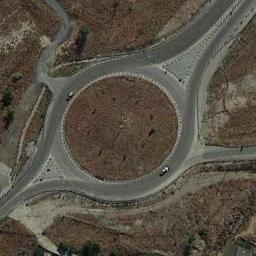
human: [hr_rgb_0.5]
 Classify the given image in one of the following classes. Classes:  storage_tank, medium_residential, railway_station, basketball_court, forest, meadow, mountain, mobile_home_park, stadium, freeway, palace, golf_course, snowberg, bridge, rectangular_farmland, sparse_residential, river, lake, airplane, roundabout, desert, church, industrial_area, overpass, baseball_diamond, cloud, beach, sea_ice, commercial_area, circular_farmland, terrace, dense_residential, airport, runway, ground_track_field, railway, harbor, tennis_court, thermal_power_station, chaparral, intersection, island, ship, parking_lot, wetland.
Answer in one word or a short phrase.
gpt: roundabout